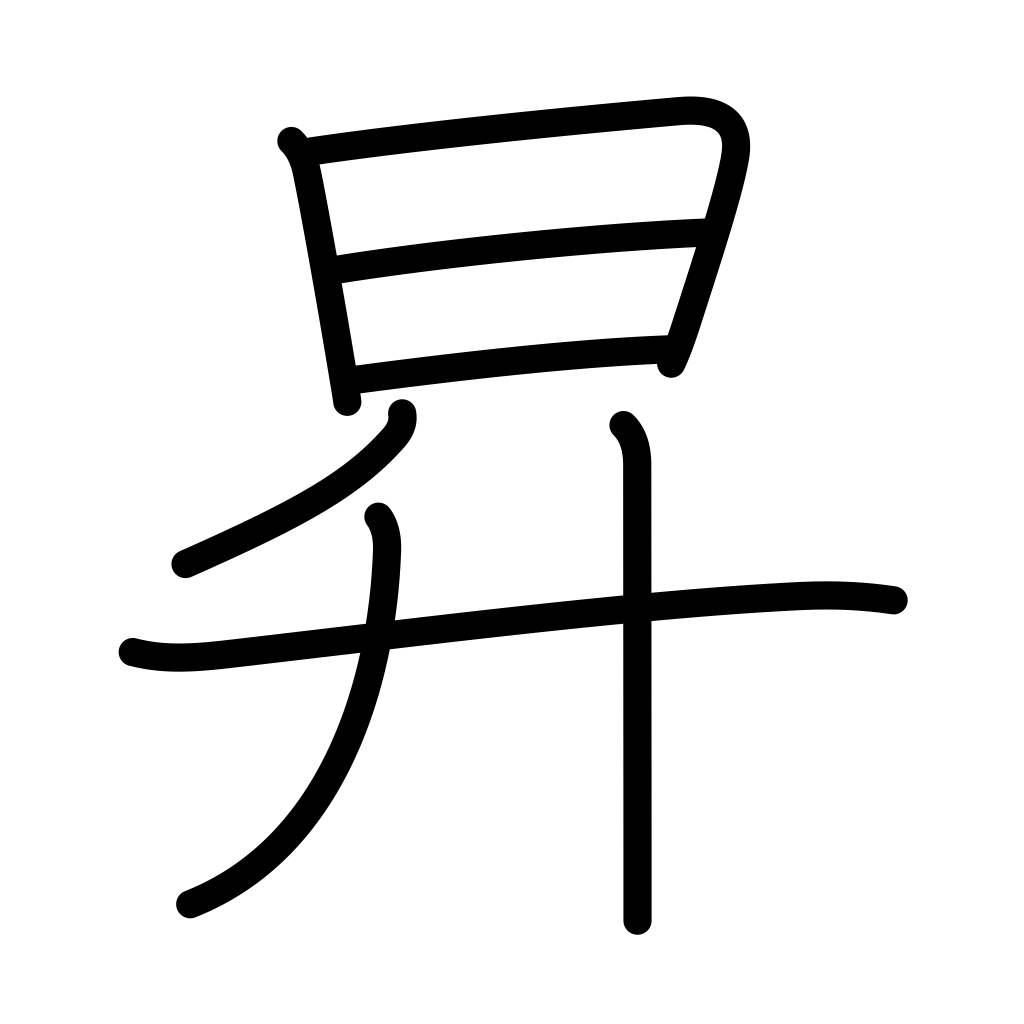
Meaning: rise up